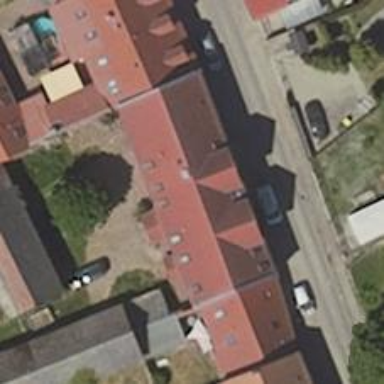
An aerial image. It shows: Veterinary facility.